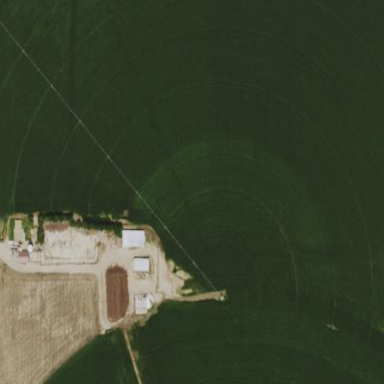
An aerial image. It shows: Farmland with pivot irrigation system.